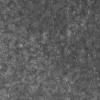
Label: not_dusty